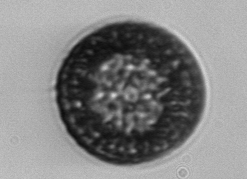
Label: Coscinodiscus